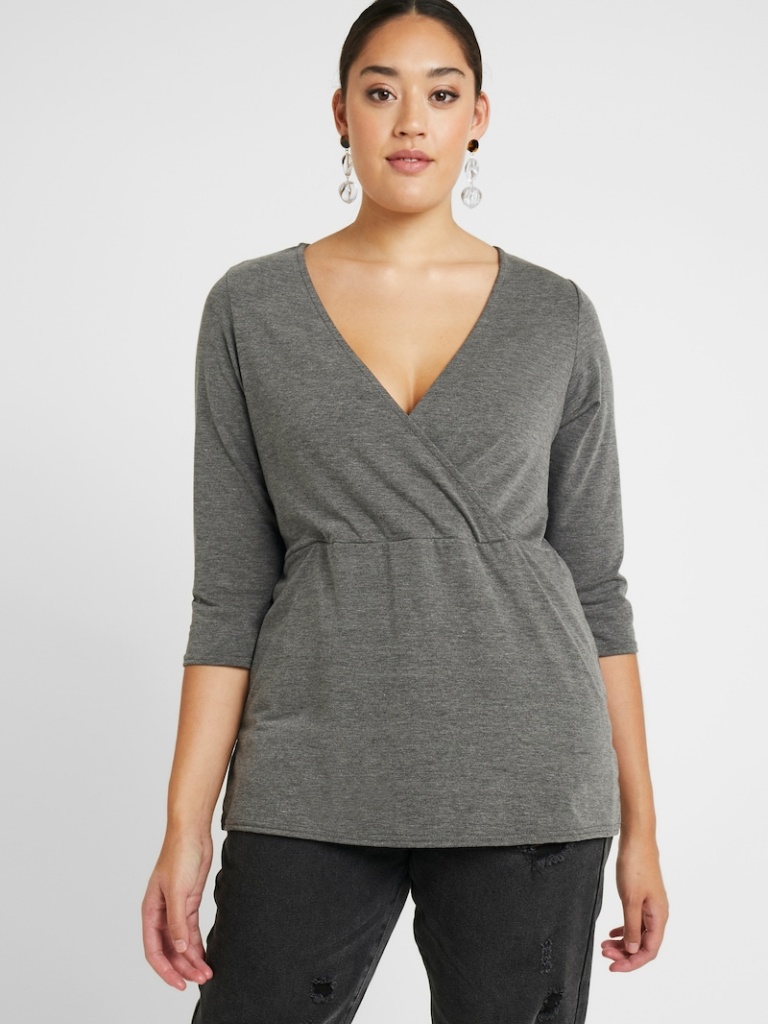
jersey relaxed long sleeve, rolled up hip length Untucked v-neck top